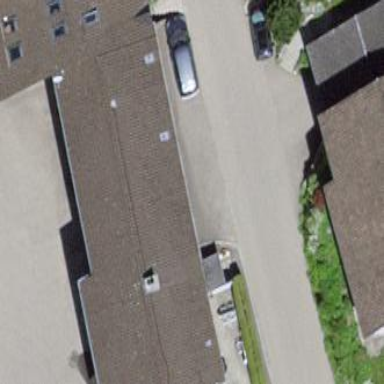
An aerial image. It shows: Gabled roof on building that houses apartments.